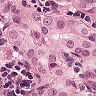
Metastatic tissue present: yes